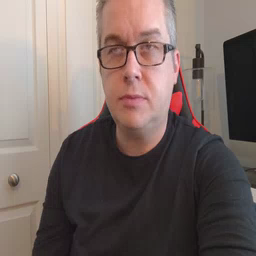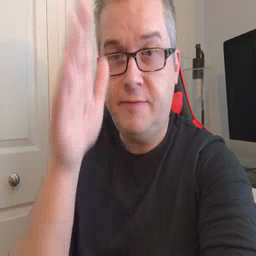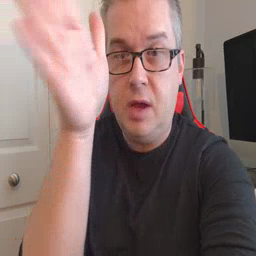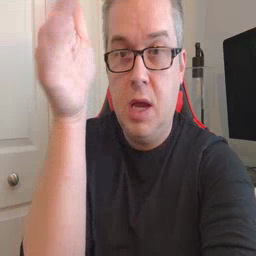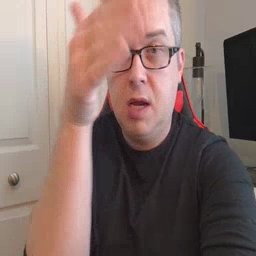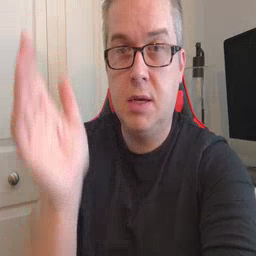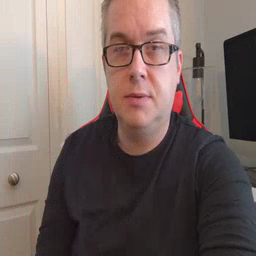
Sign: flag